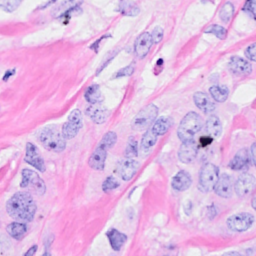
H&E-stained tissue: Breast